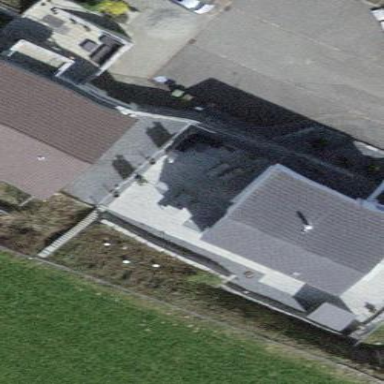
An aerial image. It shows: Simple and straightforward house.